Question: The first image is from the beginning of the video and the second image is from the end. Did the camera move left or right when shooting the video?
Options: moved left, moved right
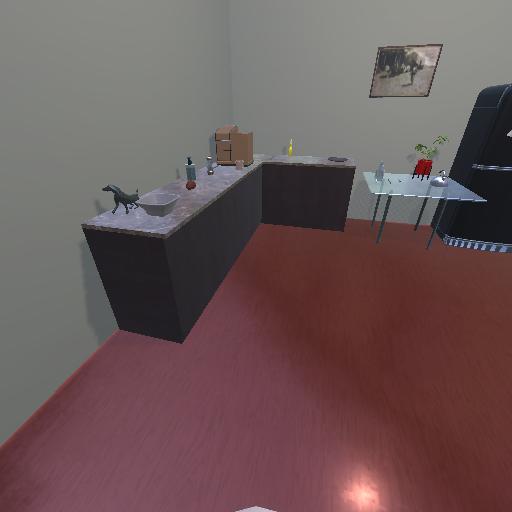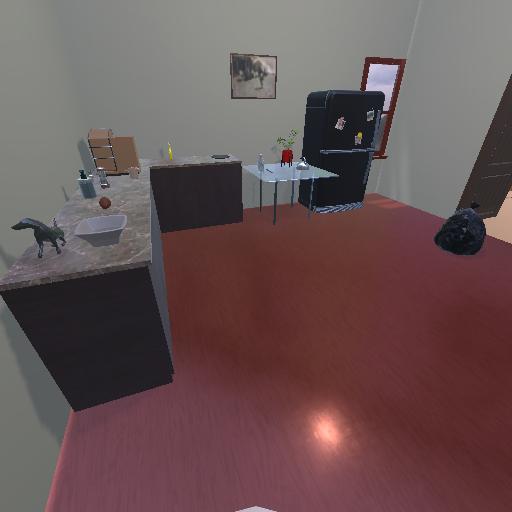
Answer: moved left